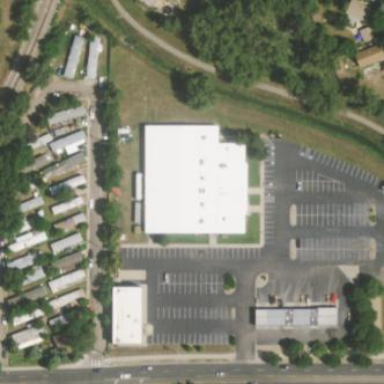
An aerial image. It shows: Building housing bowling alley.